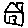
Label: house